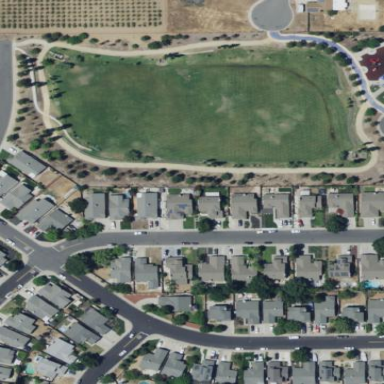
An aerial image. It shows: Residential area consisting of single-family homes.